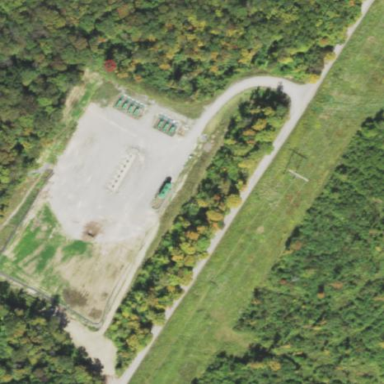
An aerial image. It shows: Industrial area dedicated to fracking.